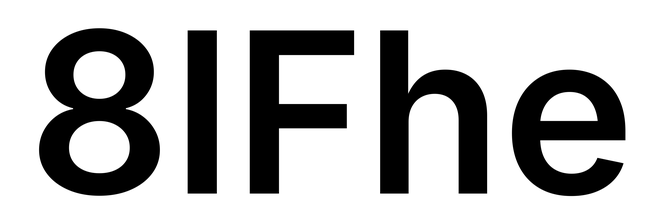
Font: Inter_SemiBold